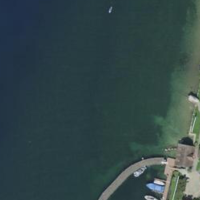
EUNIS habitat code: 14
Species observed at this site:
Bufo bufo
Fulica atra
Anas platyrhynchos
Motacilla alba